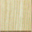
Piece: xx